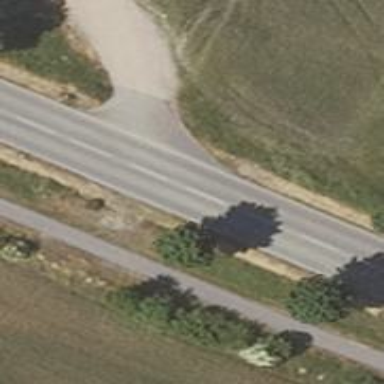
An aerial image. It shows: Primary road with asphalt surface.